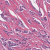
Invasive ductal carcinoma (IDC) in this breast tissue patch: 1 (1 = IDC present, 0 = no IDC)